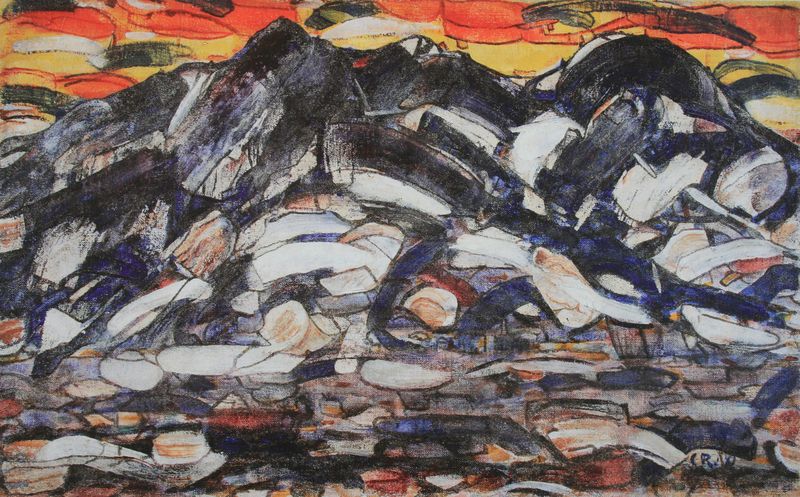
Titel: Wettersteingebirge
Künstler: Christian Rohlfs
Institution: Privatbesitz
Schlagwörter: berg, blau, dunkel, gemälde, gestein, himmel, körper, wasser, weiß, wolken, fluss, gelb, grün, kubismus, landschaft, menschen, bewegung, bunt, grau, hintergrund, orange, schwarz, zeichnung, rot, schnee, weg, expressionismus, malerei, menge, muster, augen, stein, steine, tod, tot, bild, signatur, öl, hügel, natur, sonne, tal, wald, rund, chaos, schrift, papier, moderne, abstrakt, berge, fels, flächen, gebirge, gipfel, modern, farbe, formen, graphik, schichten, sonnenuntergang, violett, linien, querformat, dunkelblau, striche, abstraktion, abstrahiert, futurismus, gemalt, haufen, form, druck, leichen, schlange, bläulich, neu, gebirgslandschaft, teuer, amorph, lagerung, handzeichnung, übereinander, mischtechnik, marc, untereinander, steinschichten, far, aufgeschichtet, rote wolken, kz, umrißß, leberwurst, modernes gemälde, fliegende wolken, cr, leichenhaufen